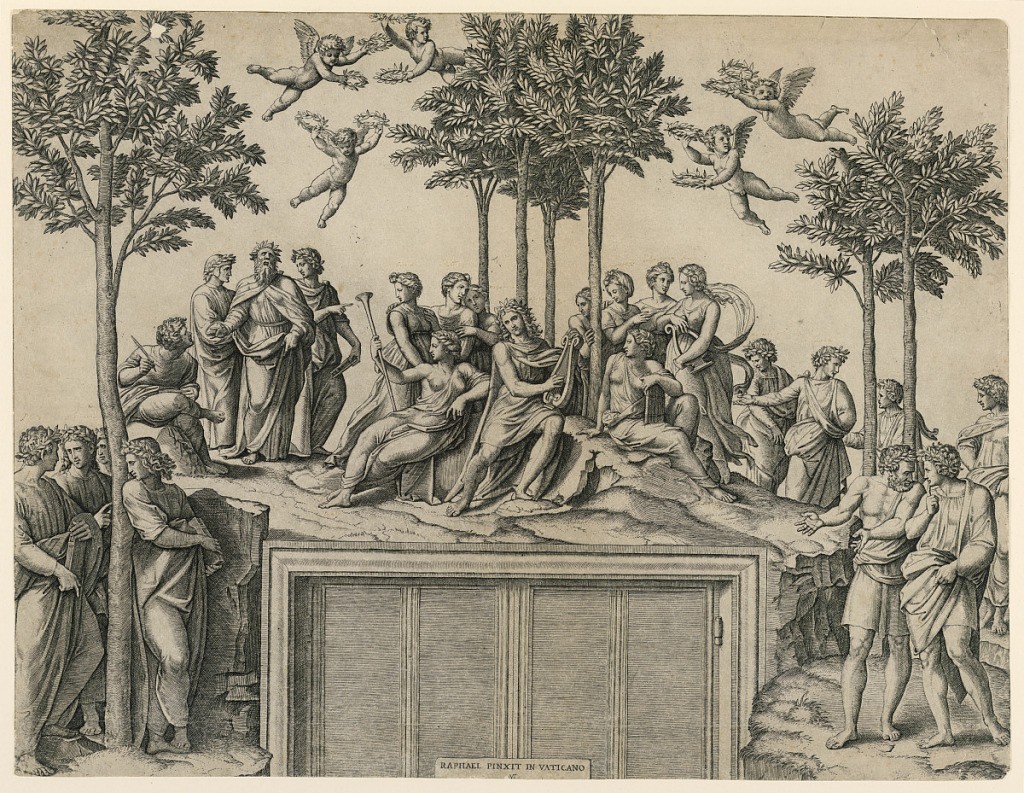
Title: Apollo on Parnassus
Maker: Marc Antonio Raimondi, Italian, 1483 – 1527
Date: ca. 1520
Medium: Engraving on paper
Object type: Print
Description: Apollo playing his lyre is seated under four olive trees in mid-distance. He is surrounded by several figures.